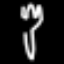
Label: fork